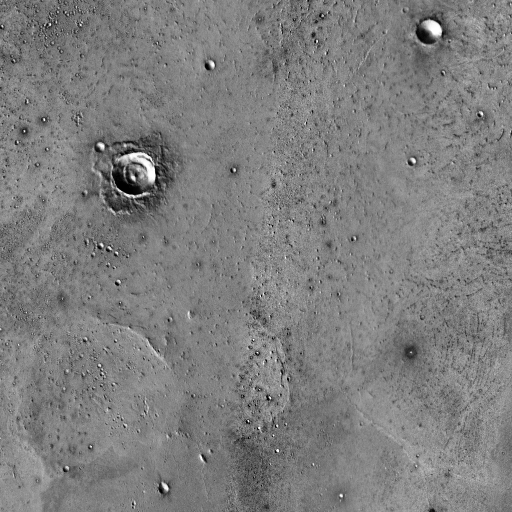
Crater classes present: Background, Other, Layered, Buried, Secondary